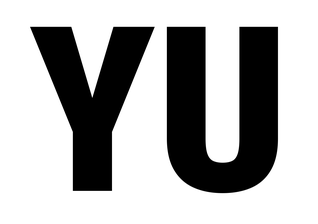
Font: Roboto_Condensed_Black